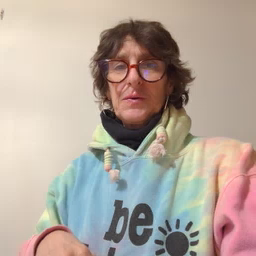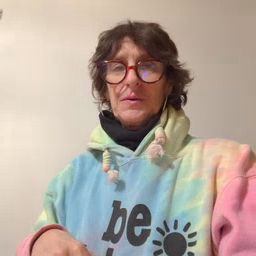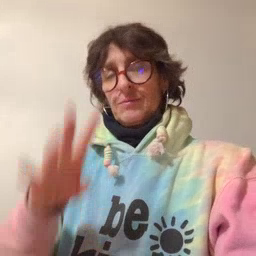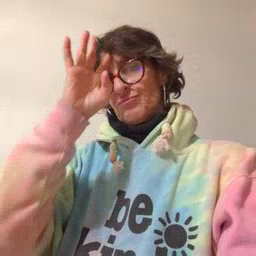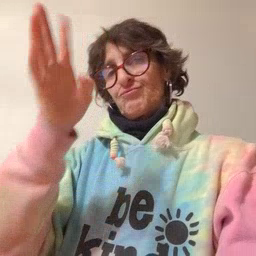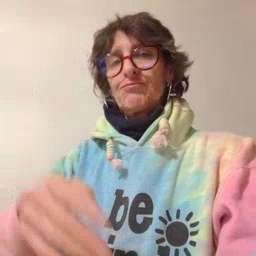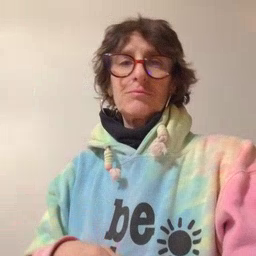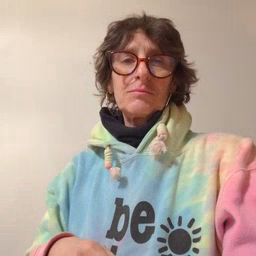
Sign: pretend